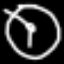
Label: clock